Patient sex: M
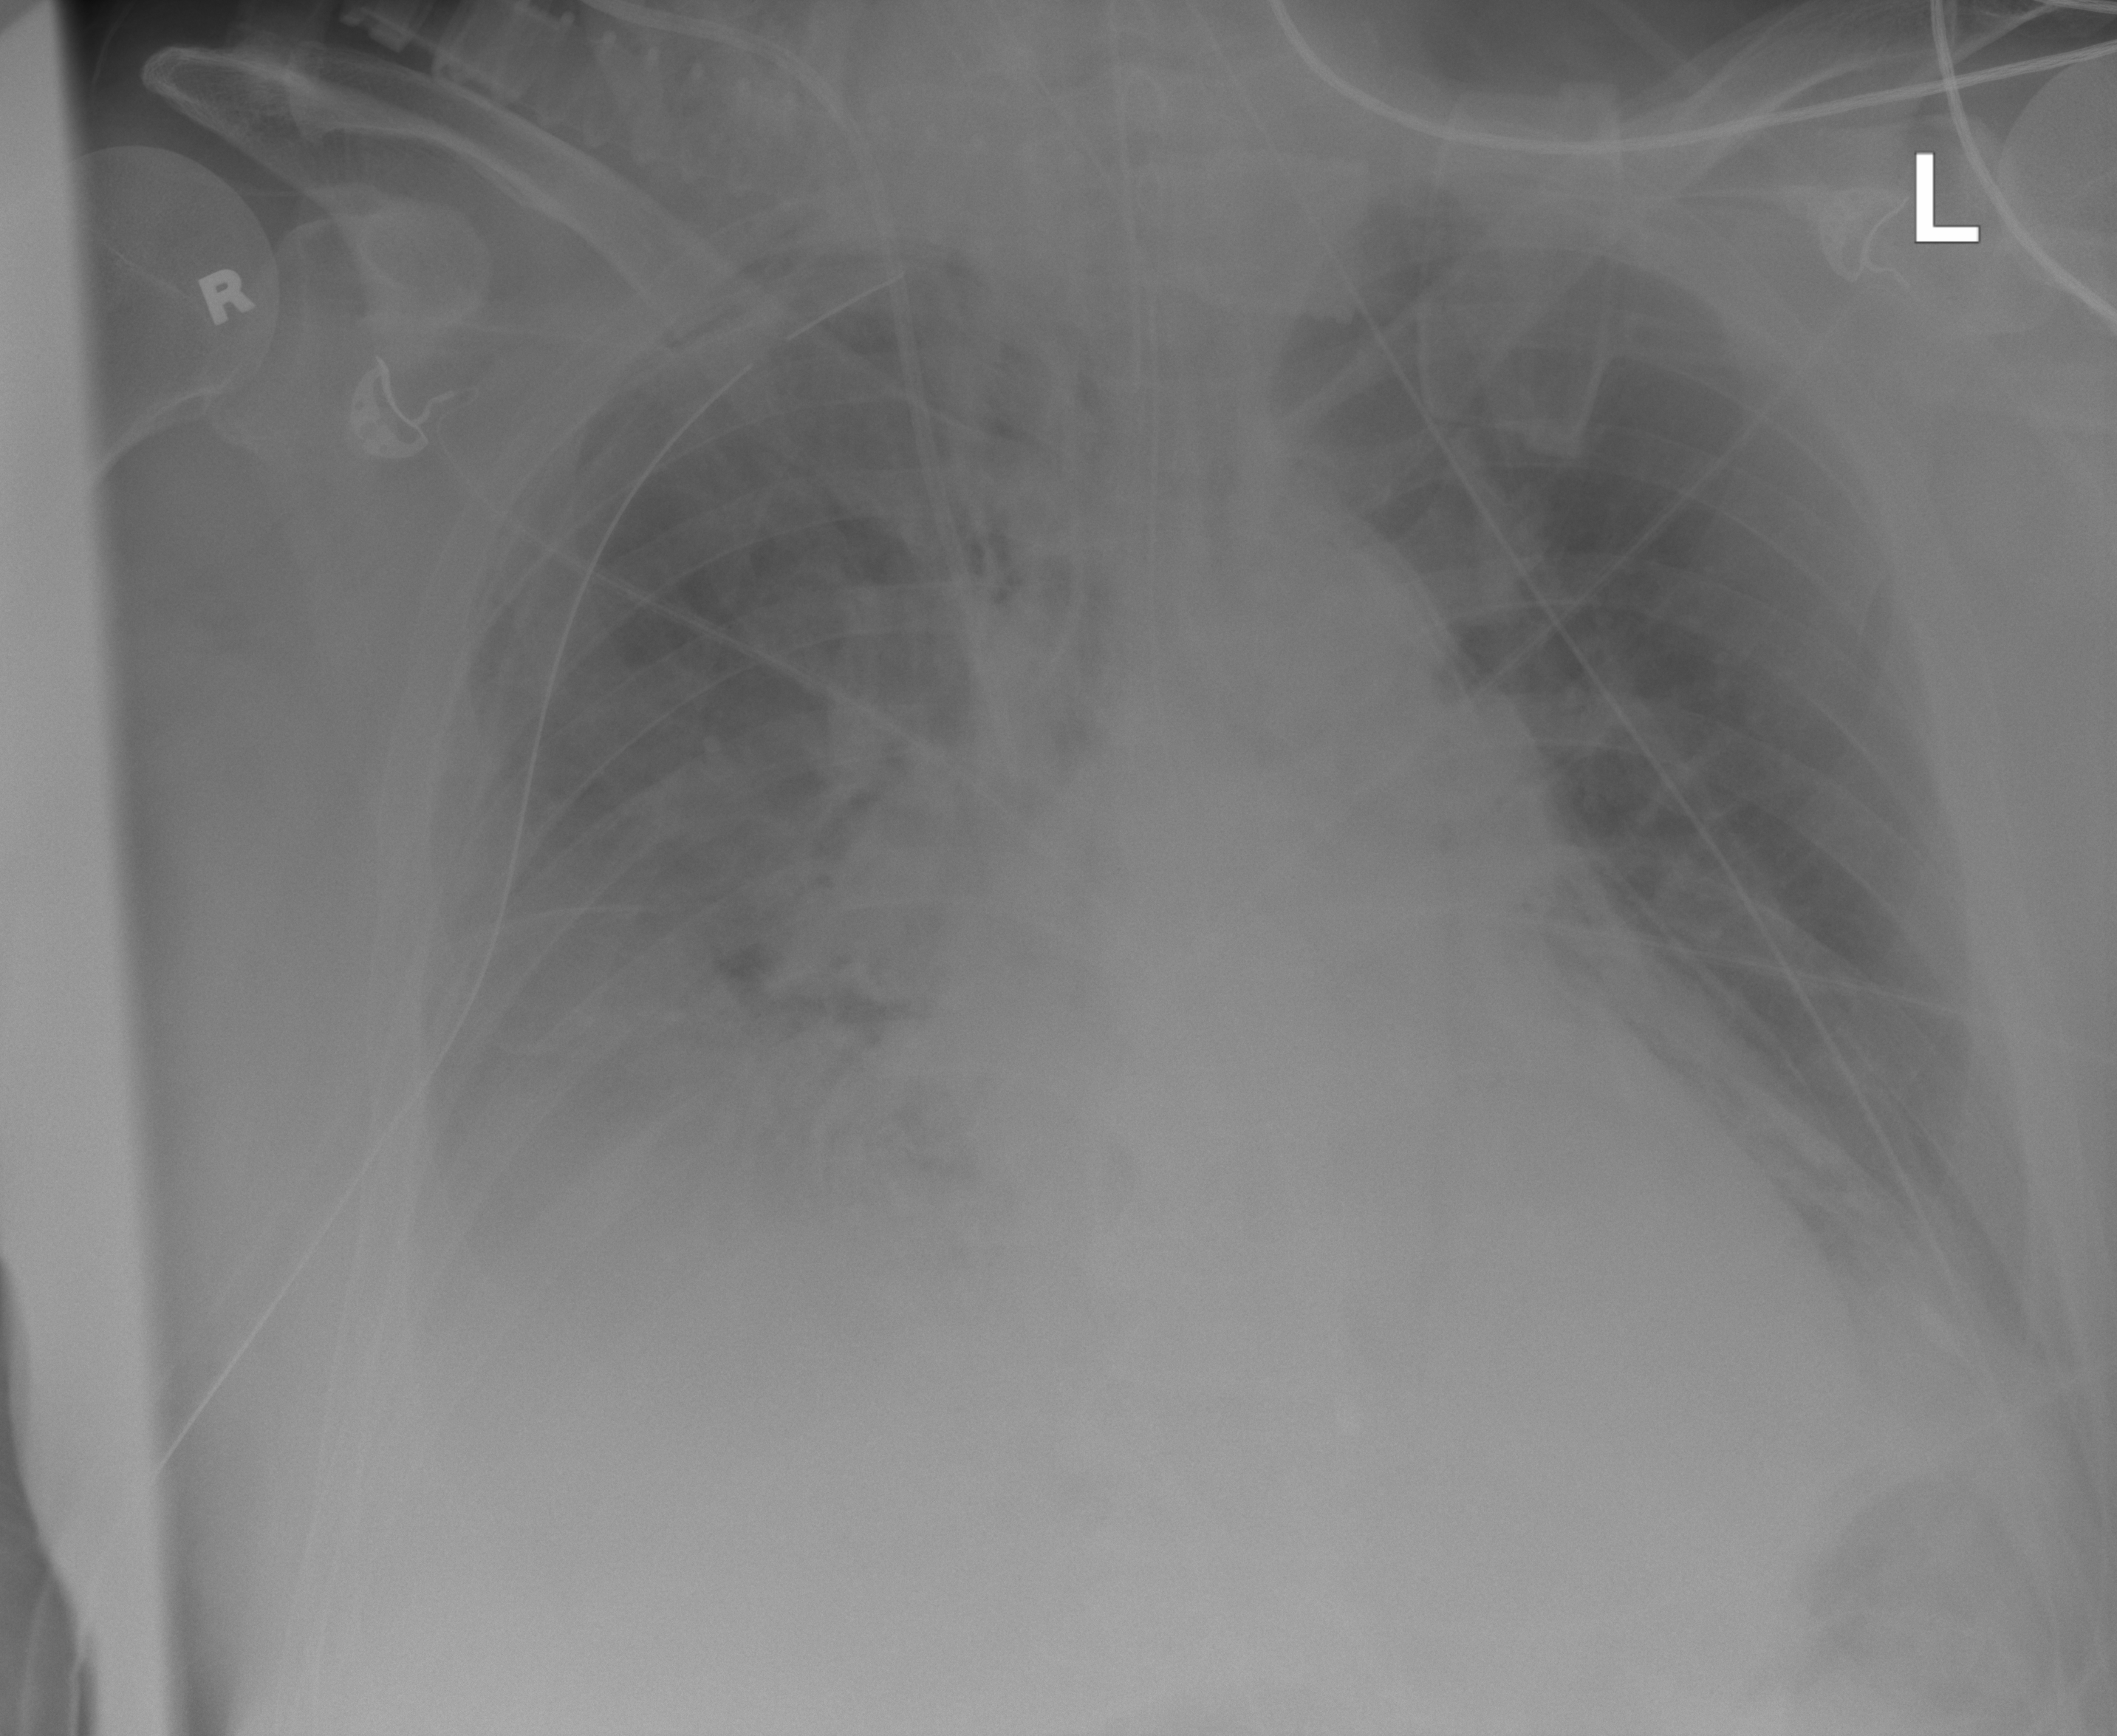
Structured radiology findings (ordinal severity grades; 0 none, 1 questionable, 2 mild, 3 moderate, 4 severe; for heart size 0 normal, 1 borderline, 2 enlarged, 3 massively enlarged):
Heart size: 0
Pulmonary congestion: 0
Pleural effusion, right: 3
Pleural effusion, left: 2
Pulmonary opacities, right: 2
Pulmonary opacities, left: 0
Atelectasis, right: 3
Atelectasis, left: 2